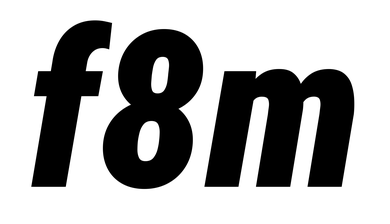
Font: Roboto-Italic_Condensed_Black_Italic